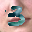
Label: 3